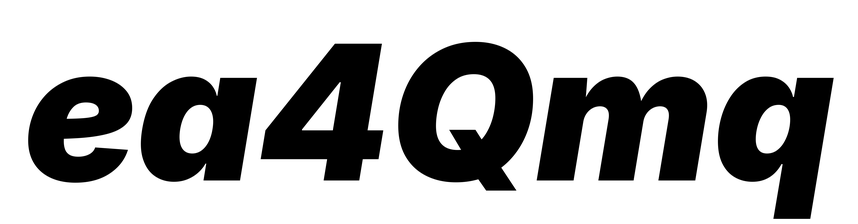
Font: Inter-Italic_Black_Italic